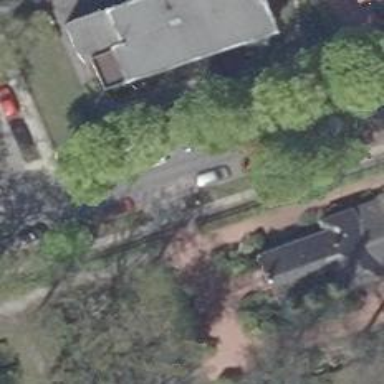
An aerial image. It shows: Residential road with sidewalks on both sides.